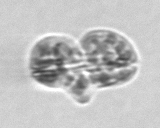
Label: Karenia